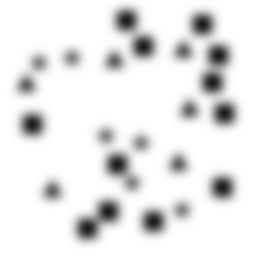
Squares: 12
Triangles: 6
Stars: 6
Total shapes: 24